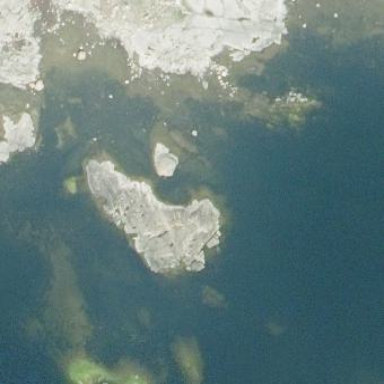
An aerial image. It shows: Islet along the natural coastline.